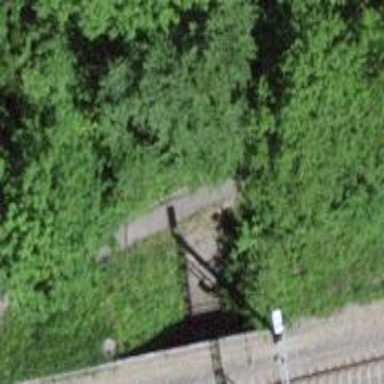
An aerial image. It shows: Footway passing through tunnel.